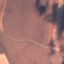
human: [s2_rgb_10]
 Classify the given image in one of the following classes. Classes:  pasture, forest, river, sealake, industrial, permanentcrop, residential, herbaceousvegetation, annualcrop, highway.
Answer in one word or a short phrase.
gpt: AnnualCrop